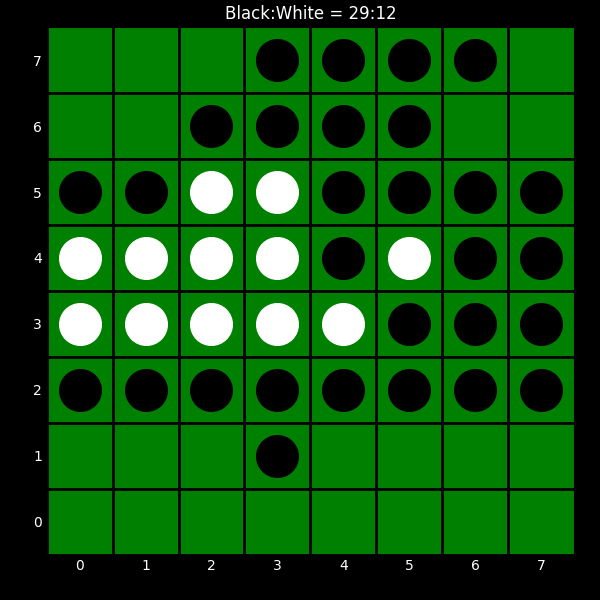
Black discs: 29
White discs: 12